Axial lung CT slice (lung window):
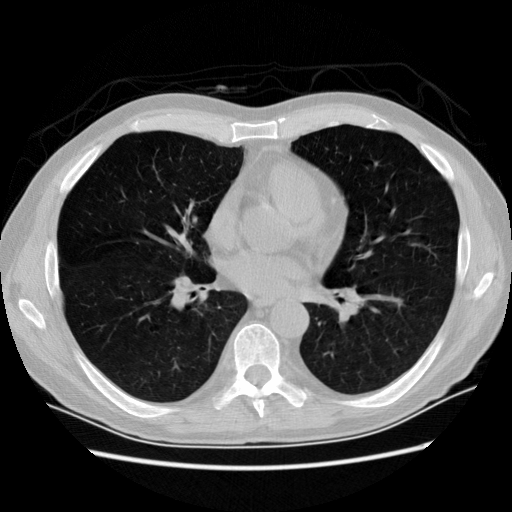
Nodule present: no